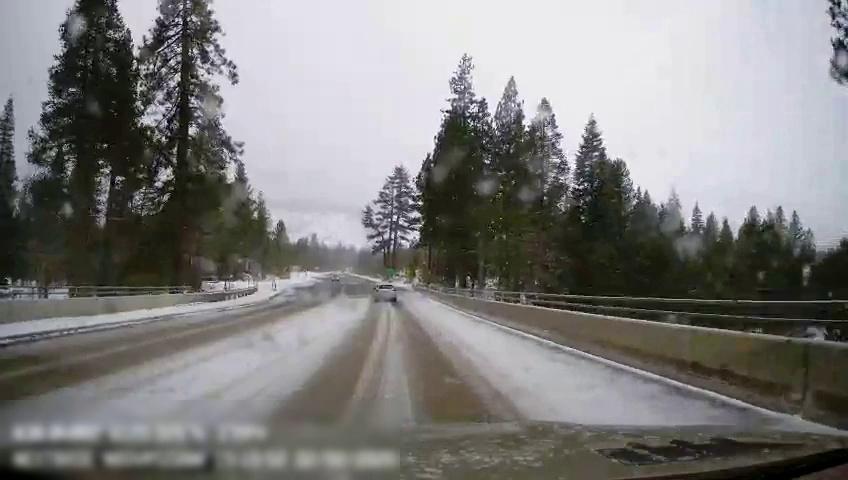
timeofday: Day
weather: Snowy
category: Drivable Space
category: Vehicles | SUV
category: Traffic | Signs